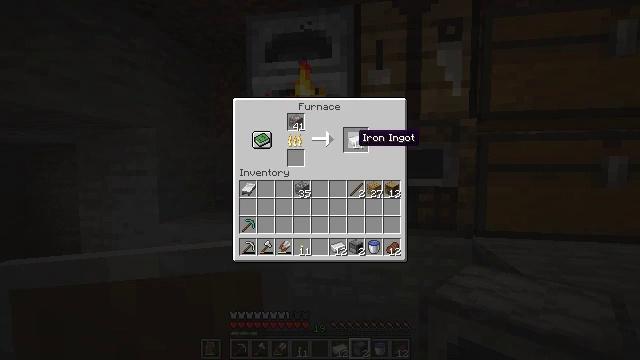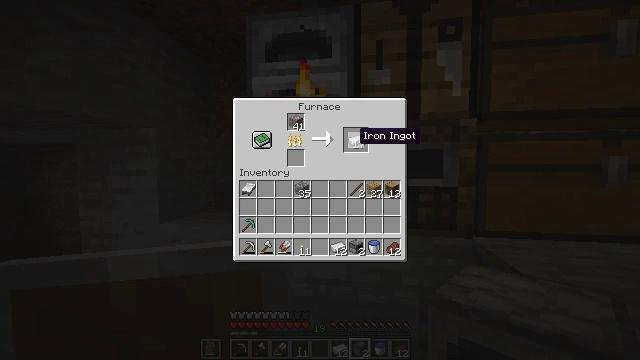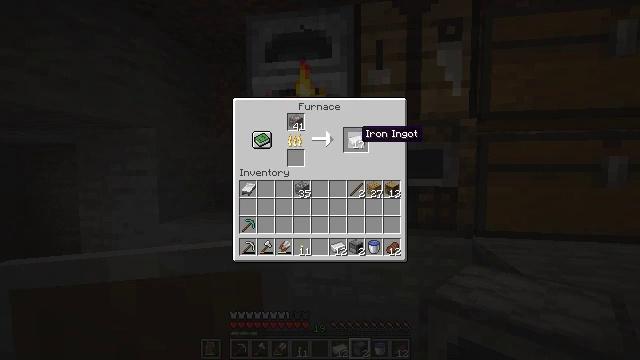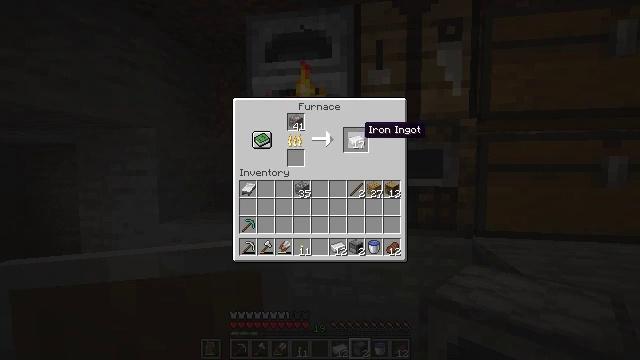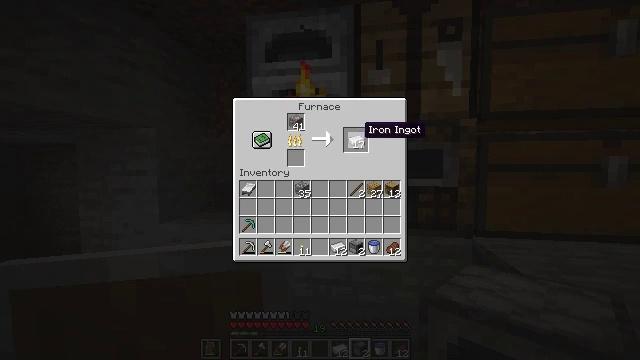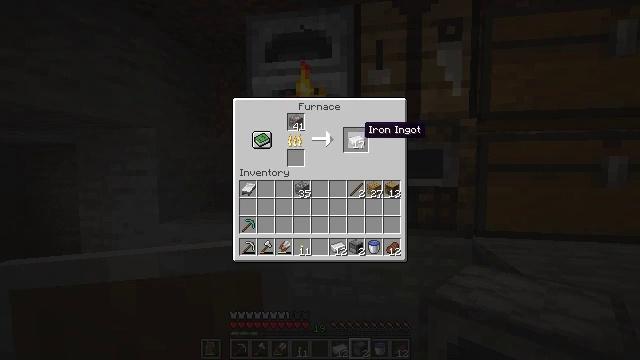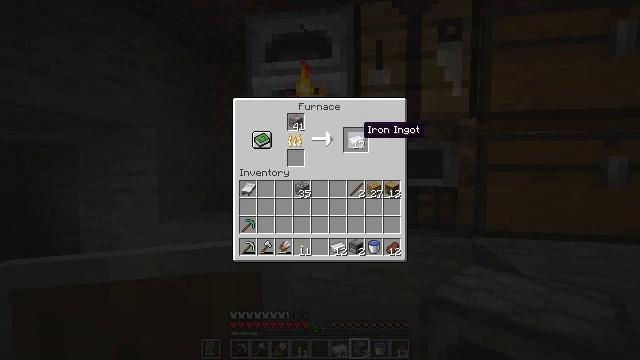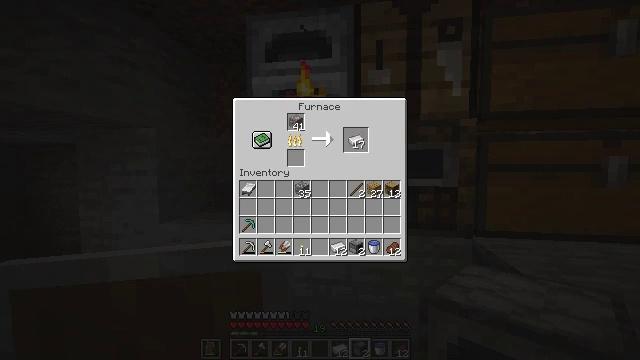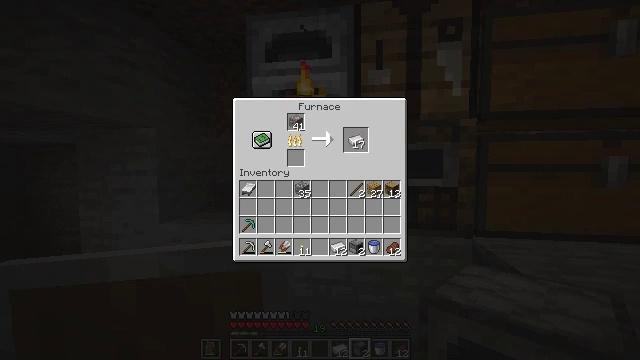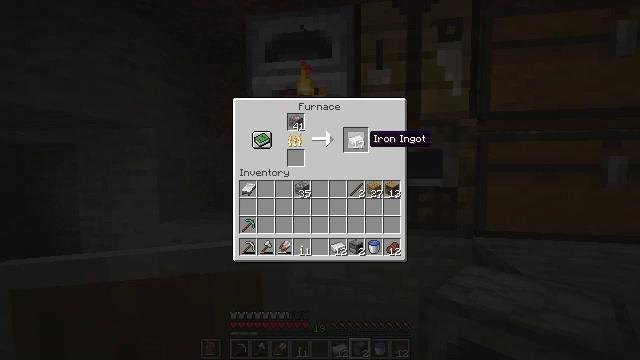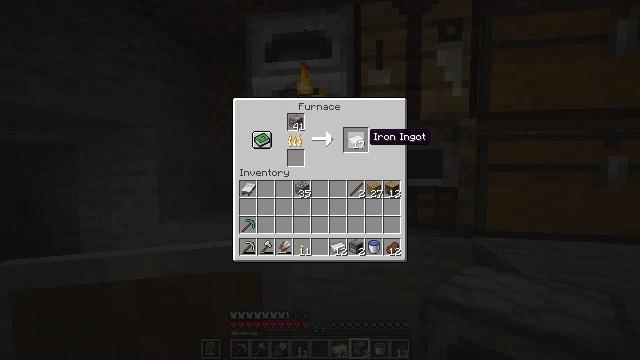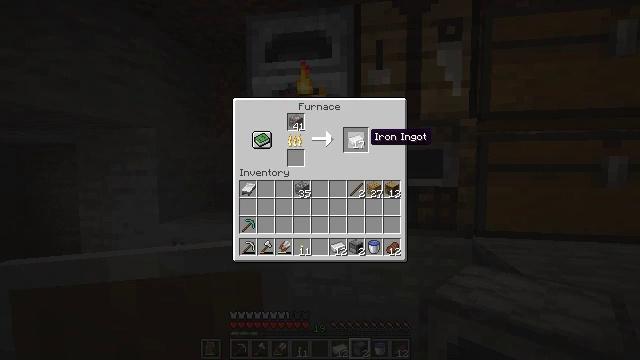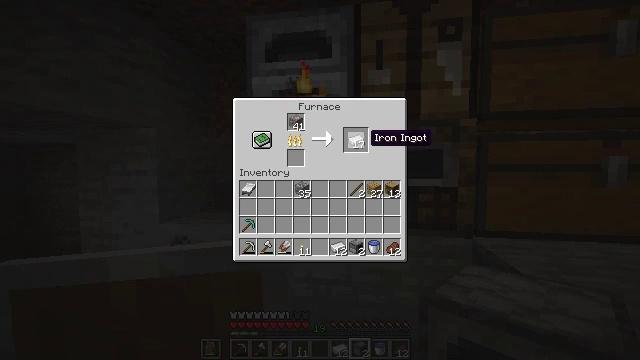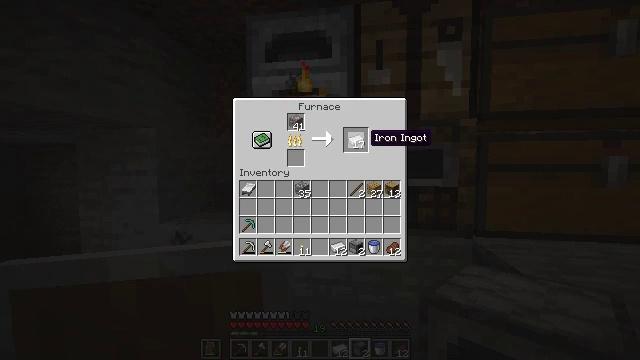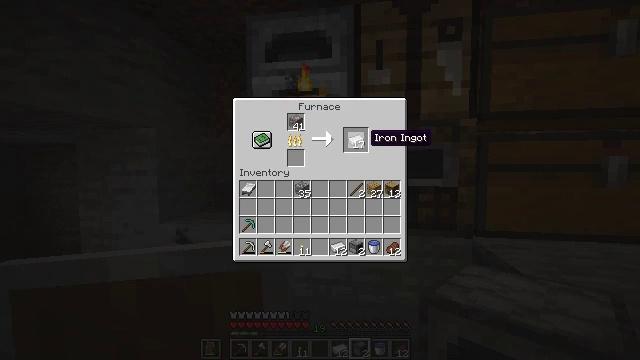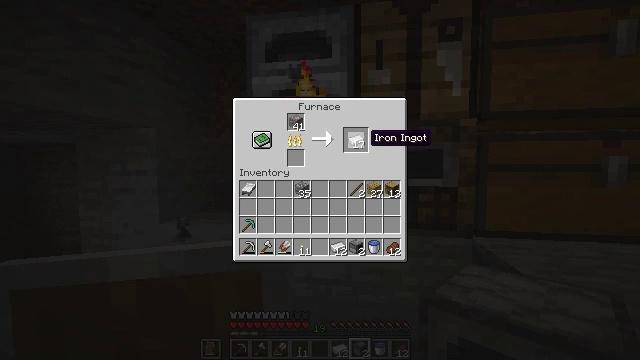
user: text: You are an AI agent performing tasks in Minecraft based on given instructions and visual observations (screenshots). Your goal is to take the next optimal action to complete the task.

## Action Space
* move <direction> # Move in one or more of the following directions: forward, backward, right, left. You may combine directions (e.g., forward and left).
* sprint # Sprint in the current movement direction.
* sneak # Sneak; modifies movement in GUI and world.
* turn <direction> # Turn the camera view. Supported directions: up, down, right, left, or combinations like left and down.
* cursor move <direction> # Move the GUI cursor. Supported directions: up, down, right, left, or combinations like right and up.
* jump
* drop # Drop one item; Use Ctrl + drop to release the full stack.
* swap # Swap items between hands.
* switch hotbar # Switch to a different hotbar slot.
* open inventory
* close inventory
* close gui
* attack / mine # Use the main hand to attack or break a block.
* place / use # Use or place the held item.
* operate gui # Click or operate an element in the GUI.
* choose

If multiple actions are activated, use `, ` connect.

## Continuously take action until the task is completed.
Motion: motion action
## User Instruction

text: Craft smooth stone in the furnace.
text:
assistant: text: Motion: no_op
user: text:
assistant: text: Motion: no_op
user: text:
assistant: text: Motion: no_op
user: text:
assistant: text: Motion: no_op
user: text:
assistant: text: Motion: no_op
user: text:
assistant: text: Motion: no_op
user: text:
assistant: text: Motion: cursor move right
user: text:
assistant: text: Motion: no_op
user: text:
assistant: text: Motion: cursor move left
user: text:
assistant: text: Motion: no_op
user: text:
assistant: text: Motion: no_op
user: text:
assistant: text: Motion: no_op
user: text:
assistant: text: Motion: no_op
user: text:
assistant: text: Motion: no_op
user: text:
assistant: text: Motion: no_op
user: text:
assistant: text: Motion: no_op
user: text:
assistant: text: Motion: no_op
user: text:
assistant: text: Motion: no_op
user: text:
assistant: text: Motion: no_op
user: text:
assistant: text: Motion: no_op
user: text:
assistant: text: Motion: no_op
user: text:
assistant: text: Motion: no_op
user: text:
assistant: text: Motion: no_op
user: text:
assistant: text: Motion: no_op
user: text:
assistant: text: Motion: no_op
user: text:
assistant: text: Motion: no_op
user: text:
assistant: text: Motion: no_op
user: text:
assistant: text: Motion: no_op
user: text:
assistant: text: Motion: no_op
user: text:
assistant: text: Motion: close gui